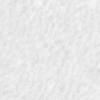
Label: no_change